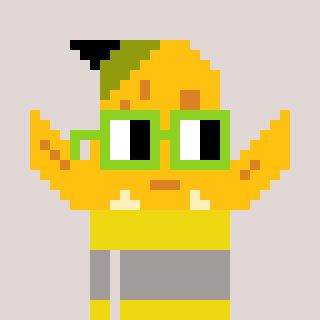
a pixel art character with square light green glasses, a banana-shaped head and a yellow-colored body on a warm background